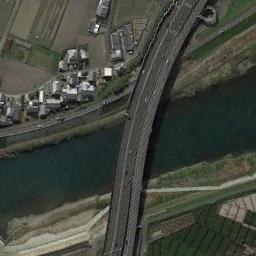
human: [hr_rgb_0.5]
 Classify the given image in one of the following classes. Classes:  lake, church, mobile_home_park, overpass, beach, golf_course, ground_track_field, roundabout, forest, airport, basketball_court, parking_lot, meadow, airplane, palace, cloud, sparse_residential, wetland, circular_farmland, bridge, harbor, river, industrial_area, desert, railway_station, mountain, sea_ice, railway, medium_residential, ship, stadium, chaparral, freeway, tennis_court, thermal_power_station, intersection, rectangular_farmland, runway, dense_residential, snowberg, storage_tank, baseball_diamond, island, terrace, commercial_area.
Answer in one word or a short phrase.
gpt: bridge